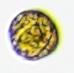
Label: Akashiwo